Aerial crown-view tile of a tropical tree (Barro Colorado Island, Panama), acquired 20250512:
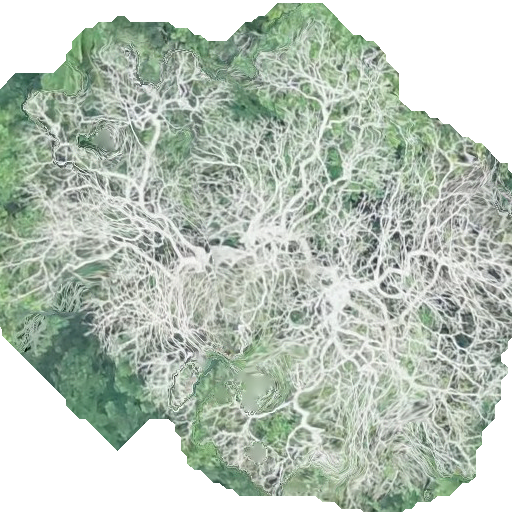
Species: Dipteryx oleifera
GBIF accepted scientific name: Dipteryx oleifera
Crown area: 311.147 m²